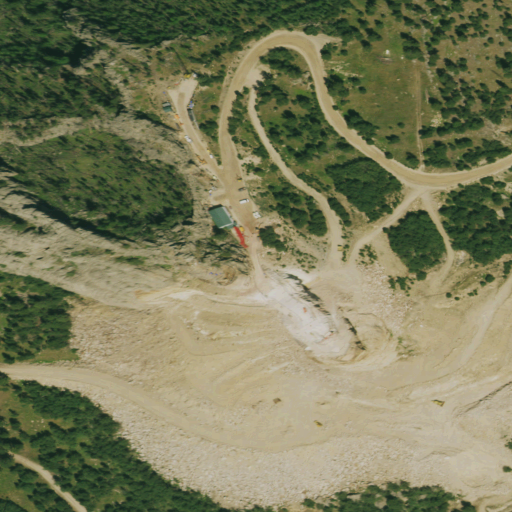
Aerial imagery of mountain in South Dakota named Thunderhead Mountain containing grassland, evergreen forest, barren land, shrub, and open development